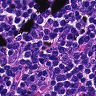
Metastatic tissue present: no